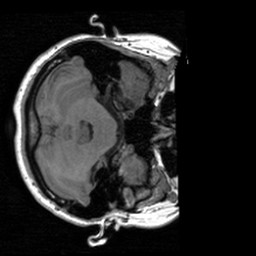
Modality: T1w
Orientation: axial
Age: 22
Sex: female
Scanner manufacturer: siemens
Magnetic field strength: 3 T
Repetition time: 1.9 s
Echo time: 0.00226 s